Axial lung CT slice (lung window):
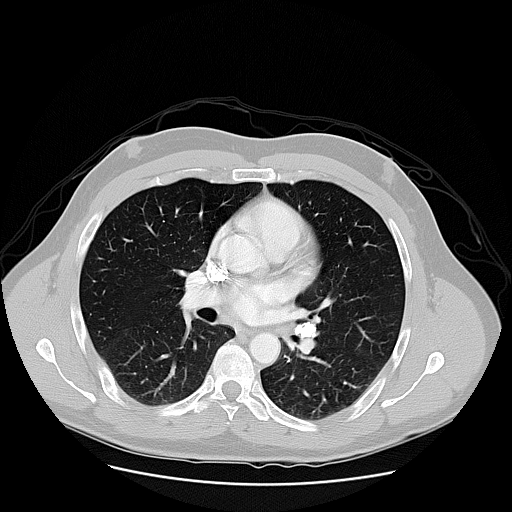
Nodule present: no